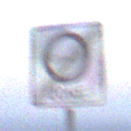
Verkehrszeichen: EndeUmweltzone
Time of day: SunriseSunset
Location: Outdoor (Suburban)
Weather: Clear
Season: NotSpecified
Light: Natural